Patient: sex M, age 62
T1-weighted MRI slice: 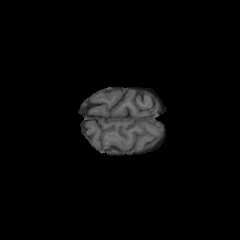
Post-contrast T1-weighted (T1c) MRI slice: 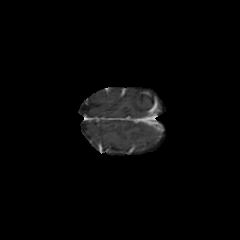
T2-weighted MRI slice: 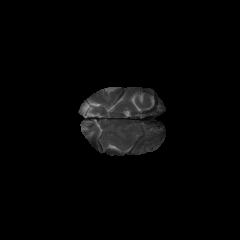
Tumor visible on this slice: no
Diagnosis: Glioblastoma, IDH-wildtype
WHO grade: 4